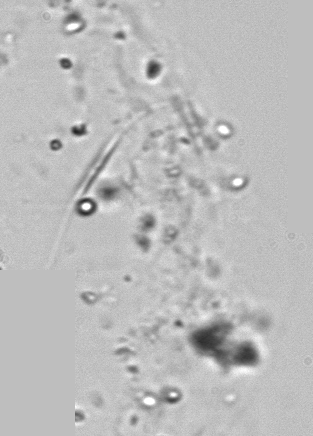
Label: Phaeocystis